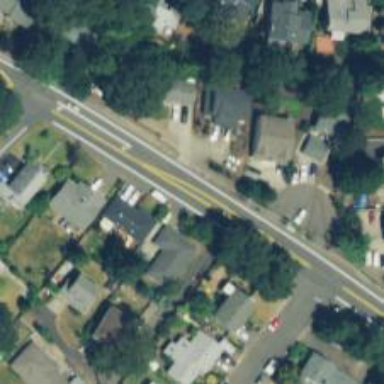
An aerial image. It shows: Secondary road with sidewalk on the left.